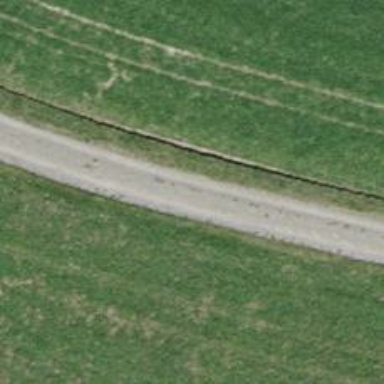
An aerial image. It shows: Gravel track with grade2 tracktype.